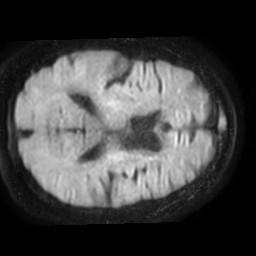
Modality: TRACE
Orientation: axial
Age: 61
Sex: male
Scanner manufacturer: philips
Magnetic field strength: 1.5 T
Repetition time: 5.332 s
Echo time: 0.07488 s